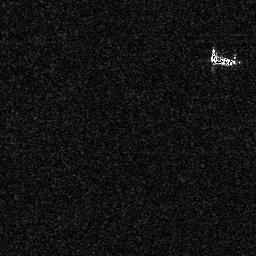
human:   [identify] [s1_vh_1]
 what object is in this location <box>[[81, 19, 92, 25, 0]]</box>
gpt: <ref>1 small ship at the top right</ref>